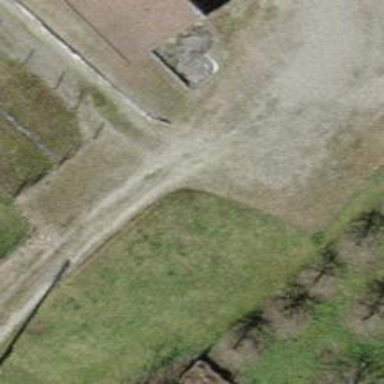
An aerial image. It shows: Grass track with grade3 track type.